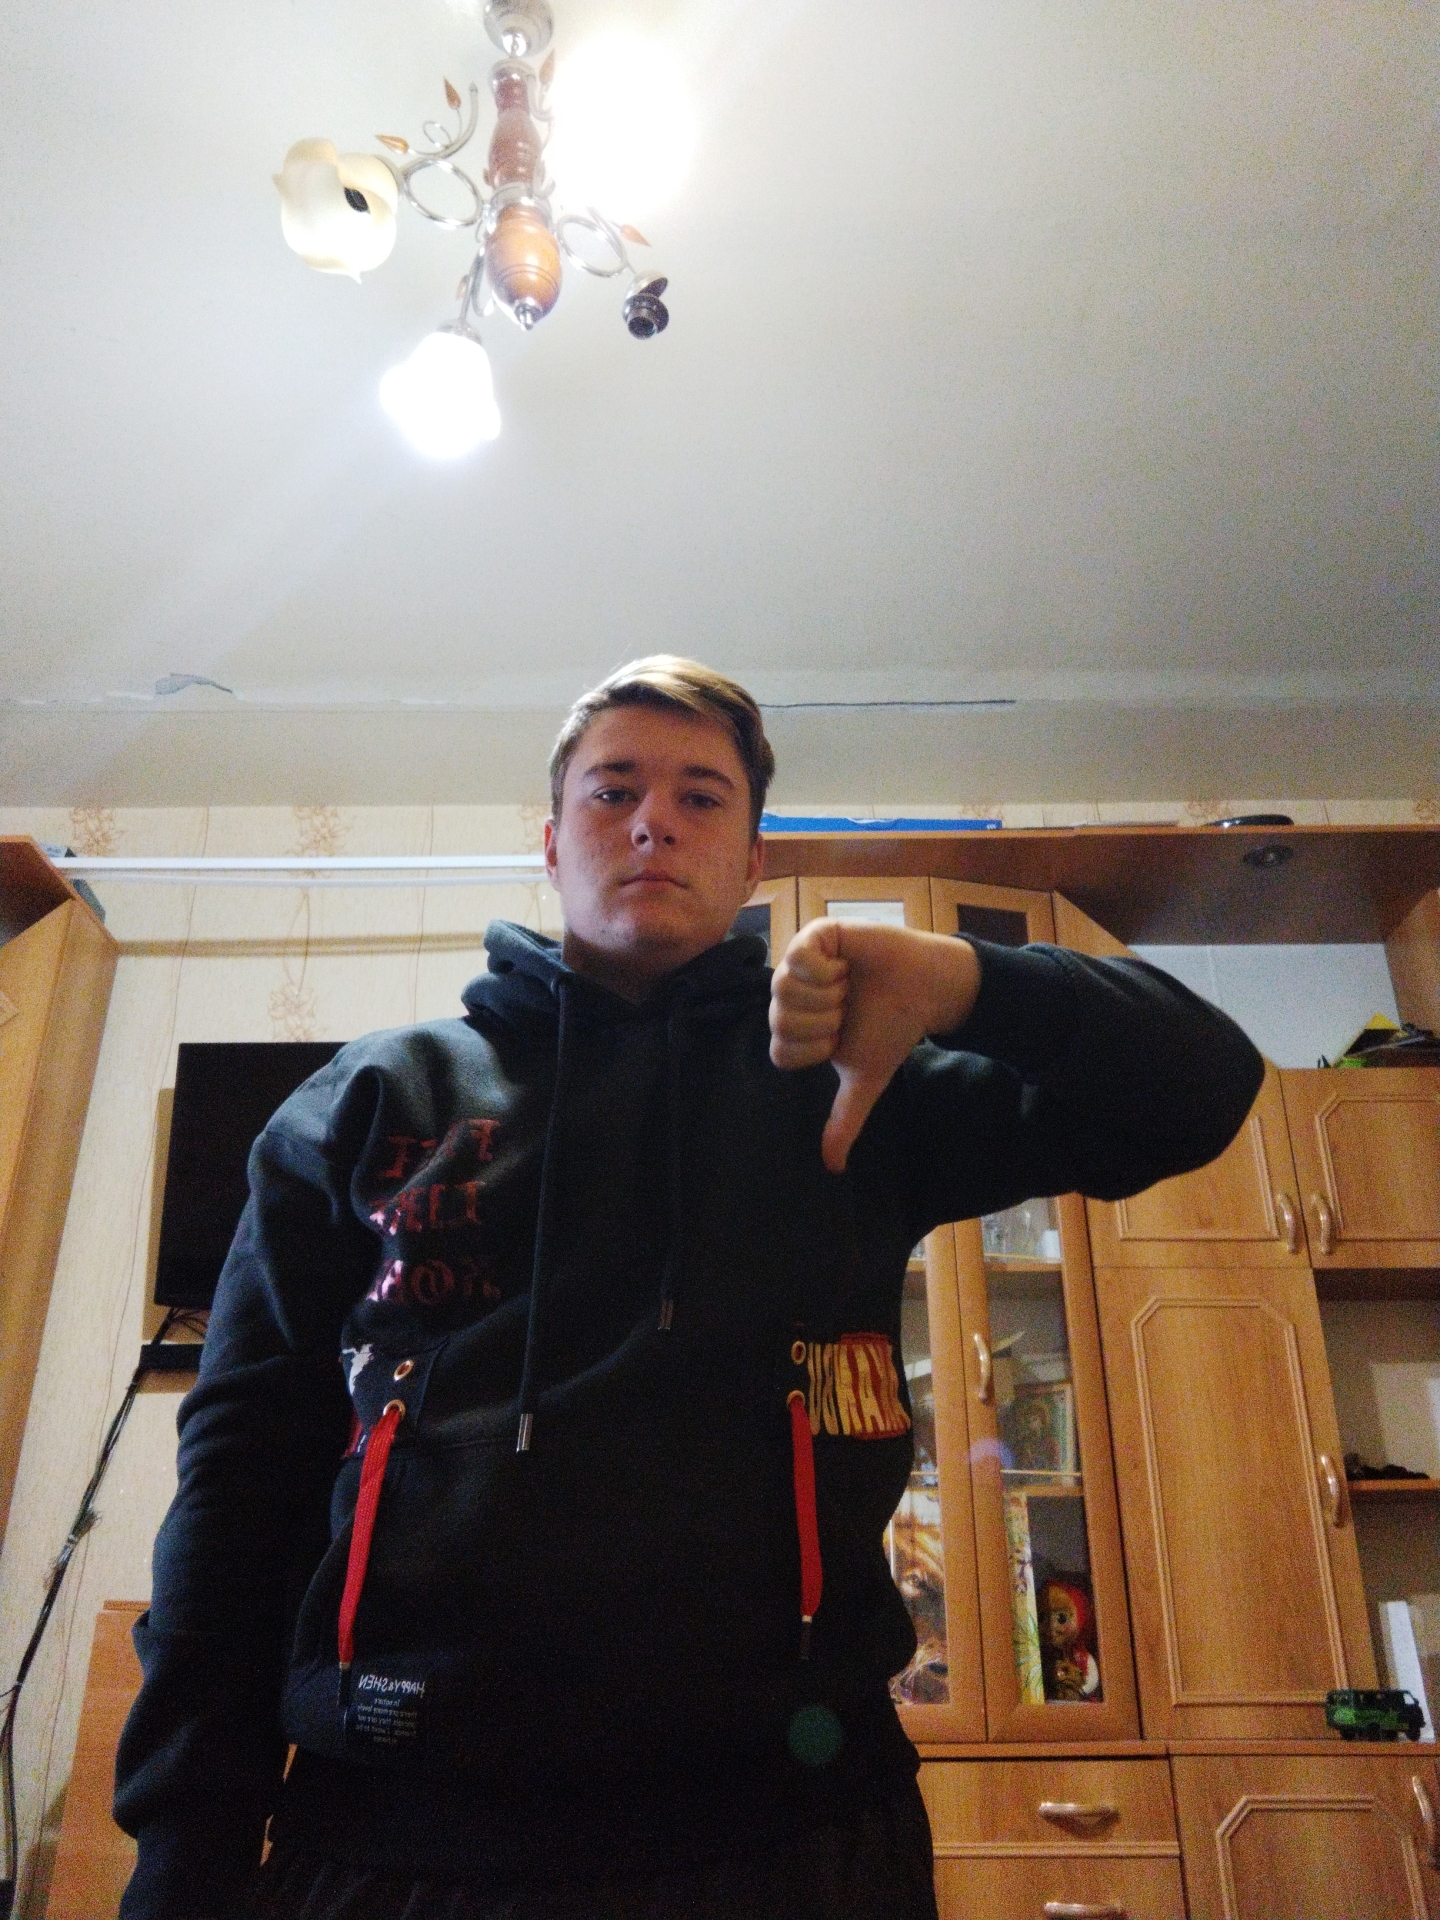
Label: noise